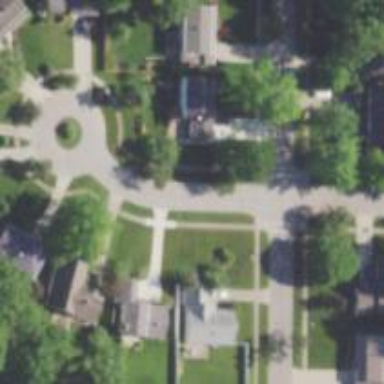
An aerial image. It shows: Residential road.